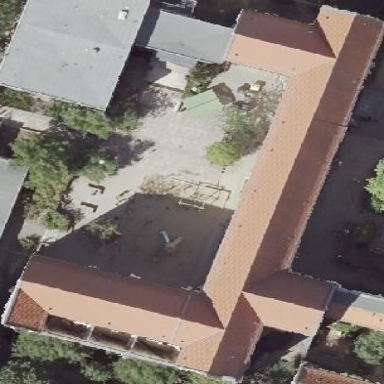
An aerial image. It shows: School building.